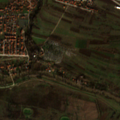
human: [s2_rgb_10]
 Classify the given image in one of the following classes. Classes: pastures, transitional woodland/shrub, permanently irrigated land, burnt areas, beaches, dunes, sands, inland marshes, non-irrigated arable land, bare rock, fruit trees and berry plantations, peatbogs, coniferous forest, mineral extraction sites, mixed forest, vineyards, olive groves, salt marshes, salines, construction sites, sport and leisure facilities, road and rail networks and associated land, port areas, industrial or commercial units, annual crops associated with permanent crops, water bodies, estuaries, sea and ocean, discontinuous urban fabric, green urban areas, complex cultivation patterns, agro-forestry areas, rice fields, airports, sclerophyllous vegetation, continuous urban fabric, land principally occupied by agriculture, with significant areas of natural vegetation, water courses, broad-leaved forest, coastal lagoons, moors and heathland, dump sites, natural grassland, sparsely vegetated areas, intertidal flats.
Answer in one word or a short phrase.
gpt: discontinuous urban fabric, industrial or commercial units, pastures, complex cultivation patterns, land principally occupied by agriculture, with significant areas of natural vegetation, water courses